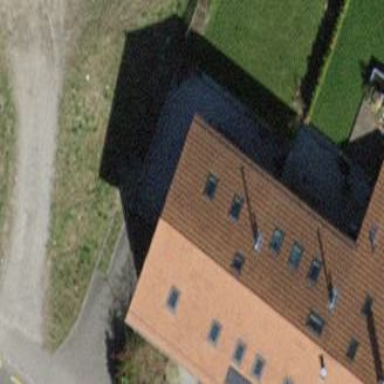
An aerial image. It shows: Terrace building.